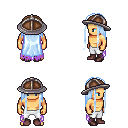
a pixel art fantasy rpg character, male body template, human, tanned skin, maroon tattered cape, white pants, white cyan extra-long hairstyle, chain helm, maroon shoes, four views (front, back, left, right), 2x2 character sprite sheet, small pixel art, hard edges, no anti-aliasing